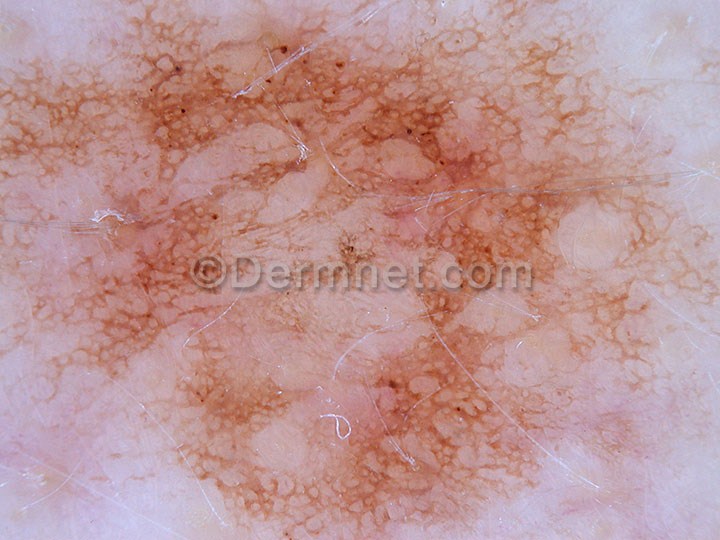
Disease: Melanoma Skin Cancer Nevi and Moles